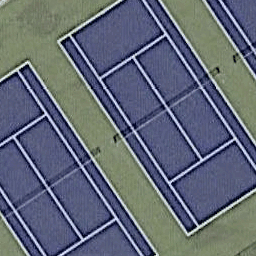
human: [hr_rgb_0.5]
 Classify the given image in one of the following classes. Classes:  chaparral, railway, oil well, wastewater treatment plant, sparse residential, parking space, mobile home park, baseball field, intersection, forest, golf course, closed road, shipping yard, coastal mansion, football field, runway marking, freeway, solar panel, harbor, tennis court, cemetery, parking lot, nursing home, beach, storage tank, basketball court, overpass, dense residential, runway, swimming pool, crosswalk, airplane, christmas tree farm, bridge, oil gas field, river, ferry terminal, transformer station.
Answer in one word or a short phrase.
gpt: tennis court